Question: I am monitoring Java heap usage on all managed servers in the 'Weblogic 10.3' domain using 'WLST'. I have written a Jython script to achieve this. This script first logs into the admin server in the domain. Following is the code snippet that fetches the heap statistics for each managed server:
'''
def getServerJavaHeap():
domainRuntime()
servers=domainRuntimeService.getServerRuntimes()
for server in servers:
free = int(server.getJVMRuntime().getHeapFreeCurrent())/(1024*1024)
freePct = int(server.getJVMRuntime().getHeapFreePercent())
current = int(server.getJVMRuntime().getHeapSizeCurrent())/(1024*1024)
max = int(server.getJVMRuntime().getHeapSizeMax())/(1024*1024)
print 'Domain Name #', cmo.getName()
print 'Server Name #', server.getName()
print 'Current Heap Size #', current
print 'Current Heap Free #', free
print 'Maximum Heap Size #', max
print 'Percentage Heap Free #', freePct
'''
The heap statistics that the above code fetches is different from what the Weblogic admin console shows. For instance for managed server123
The above code gives the heap size usage as '1.25GB' while the admin console shows heap usages as '3GB'

I am wondering why is there a discrepancy in what admin console shows and the output of the above code. I am trying to determine if I am looking in the right place and invoking the right method calls (<URL> to get the heap statistics on each managed server.
I am sure the time when the script ran also is a factor. Was wondering how frequently the admin console refreshes these tables.
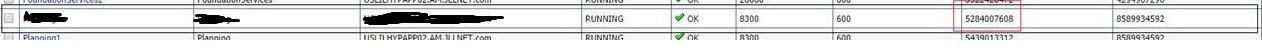
Answer: I can't see anything wrong with your approach tbh. The admin console page won't update automatically unless you click on the auto-refresh icon (the two arrows forming a circle) in the top left of the table. By default the refresh interval is 10 seconds but this can be set from the 'Preferences' page - the link is on the banner of every page.
I tried on both an Admin server and a managed server and as long as I ran the code close to a refresh, the numbers tied up. I can only assume a garbage collect run between the time the console displayed the data and your script ran.